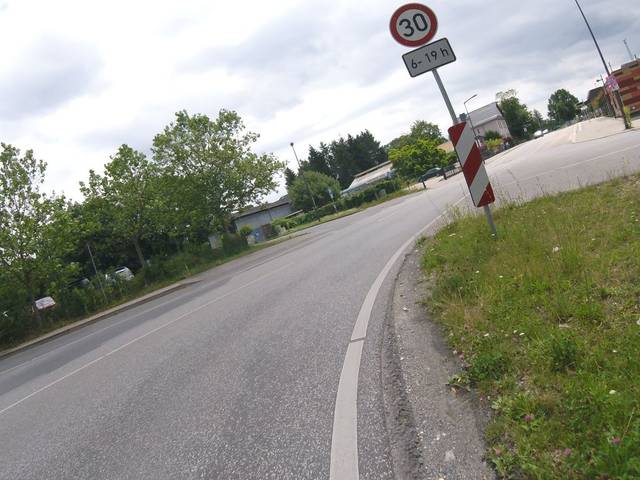
Region: Germany
Coordinates: 52.298, 13.632